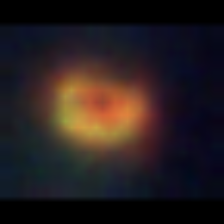
Taxon: Unknown_phyto
Group: Unknown